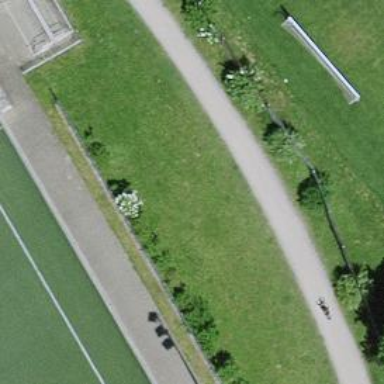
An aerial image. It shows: Unpaved footway.